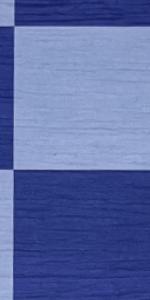
Label: Empty